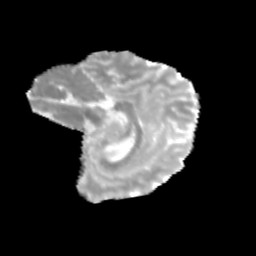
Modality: MD
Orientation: sagittal
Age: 12
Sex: female
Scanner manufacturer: siemens
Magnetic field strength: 3 T
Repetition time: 3.8 s
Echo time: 0.07 s